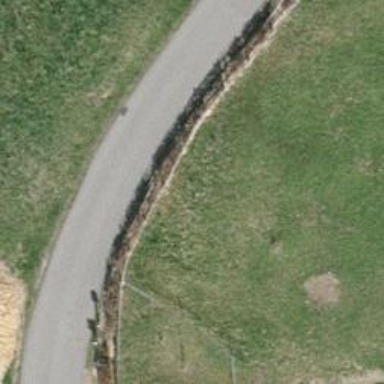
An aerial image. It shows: Hedge barrier.